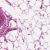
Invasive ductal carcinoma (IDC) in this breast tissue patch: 0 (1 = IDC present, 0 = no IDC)